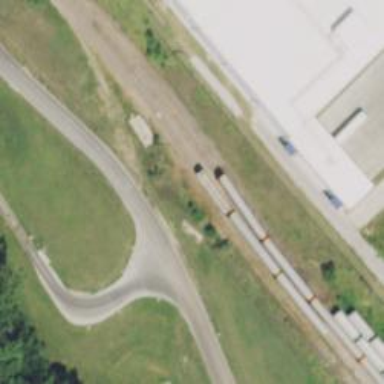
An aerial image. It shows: Abandoned railway yard.